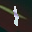
Label: 1